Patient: sex M, age 80
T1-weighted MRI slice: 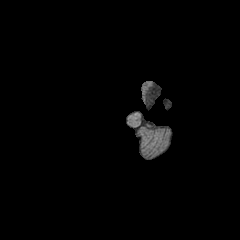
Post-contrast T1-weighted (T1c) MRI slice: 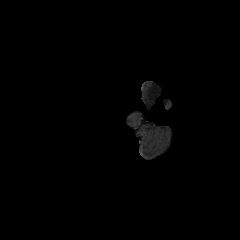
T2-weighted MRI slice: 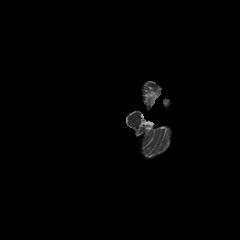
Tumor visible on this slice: no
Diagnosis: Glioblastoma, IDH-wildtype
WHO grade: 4